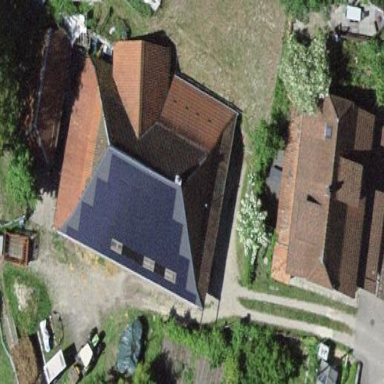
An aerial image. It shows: Farm building.